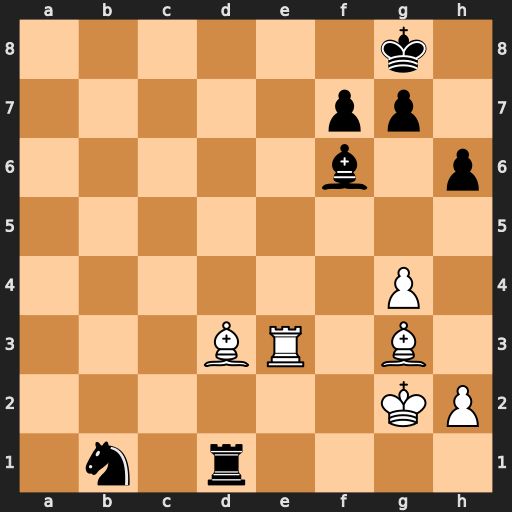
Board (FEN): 6k1/5pp1/5b1p/8/6P1/3BR1B1/6KP/1n1r4
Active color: w
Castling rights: -
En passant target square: -
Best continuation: Re8#